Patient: sex M, age 64
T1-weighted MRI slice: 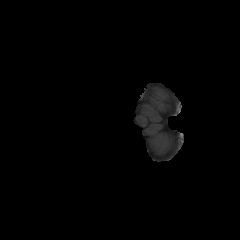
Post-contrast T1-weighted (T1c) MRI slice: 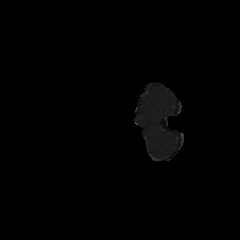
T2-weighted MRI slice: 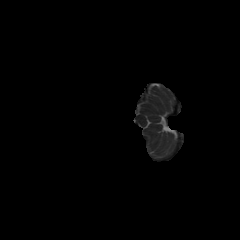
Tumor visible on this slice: no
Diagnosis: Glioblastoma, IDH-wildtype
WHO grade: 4